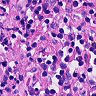
Metastatic tissue present: no